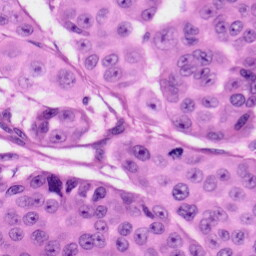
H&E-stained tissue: Skin